Field crop: maize
Growth stage: 2
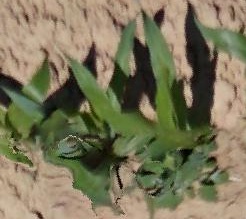
Species: maize